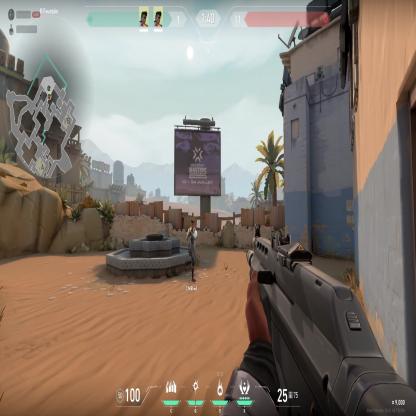
Label: teammate